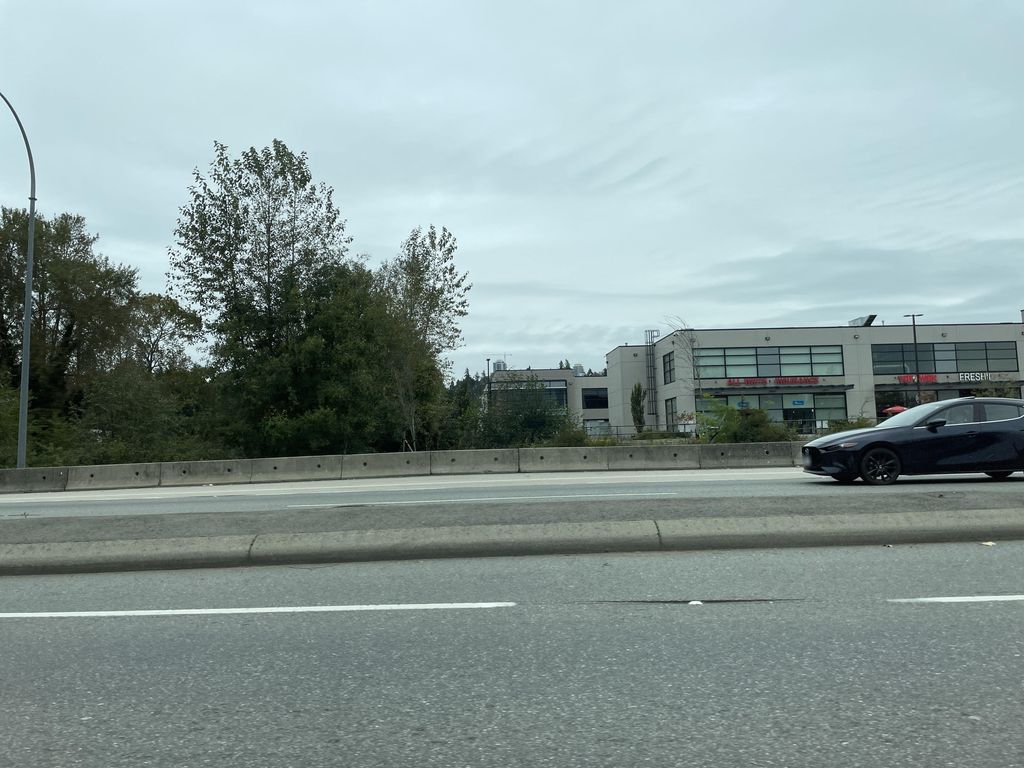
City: vancouver